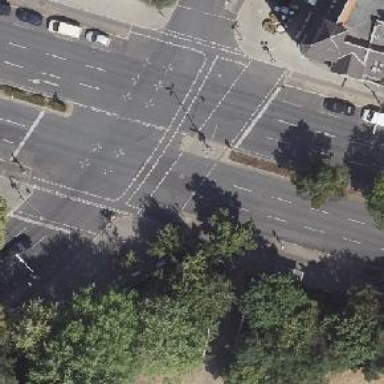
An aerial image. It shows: Footway that serves as traffic island.